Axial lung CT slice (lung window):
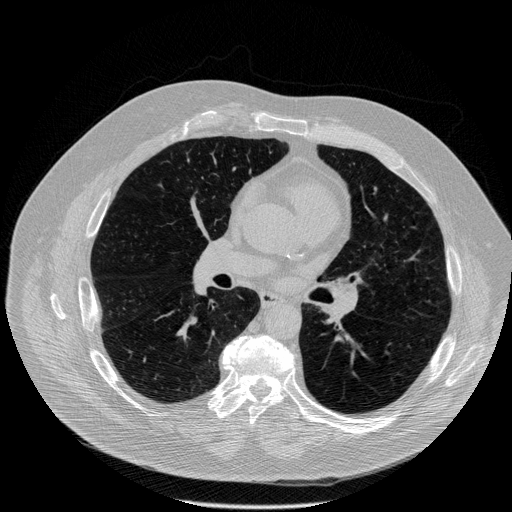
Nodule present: no